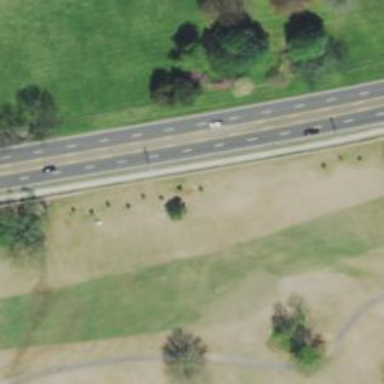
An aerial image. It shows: Grassy golf fairway.